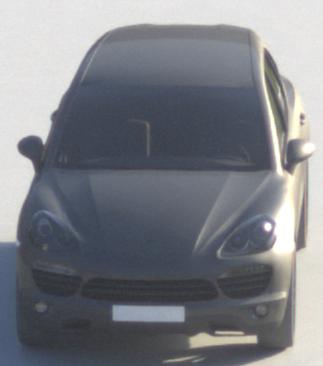
Make: Porsche
Model: Cayenne
Detailed model: Cayenne (958)
Model produced from: 2010/05
Model produced until: 2014/07
Doors: 5
Color: gray
Road condition: dry road
Daytime: sunrise or sunset
Contrast: medium contrast